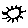
Label: sun